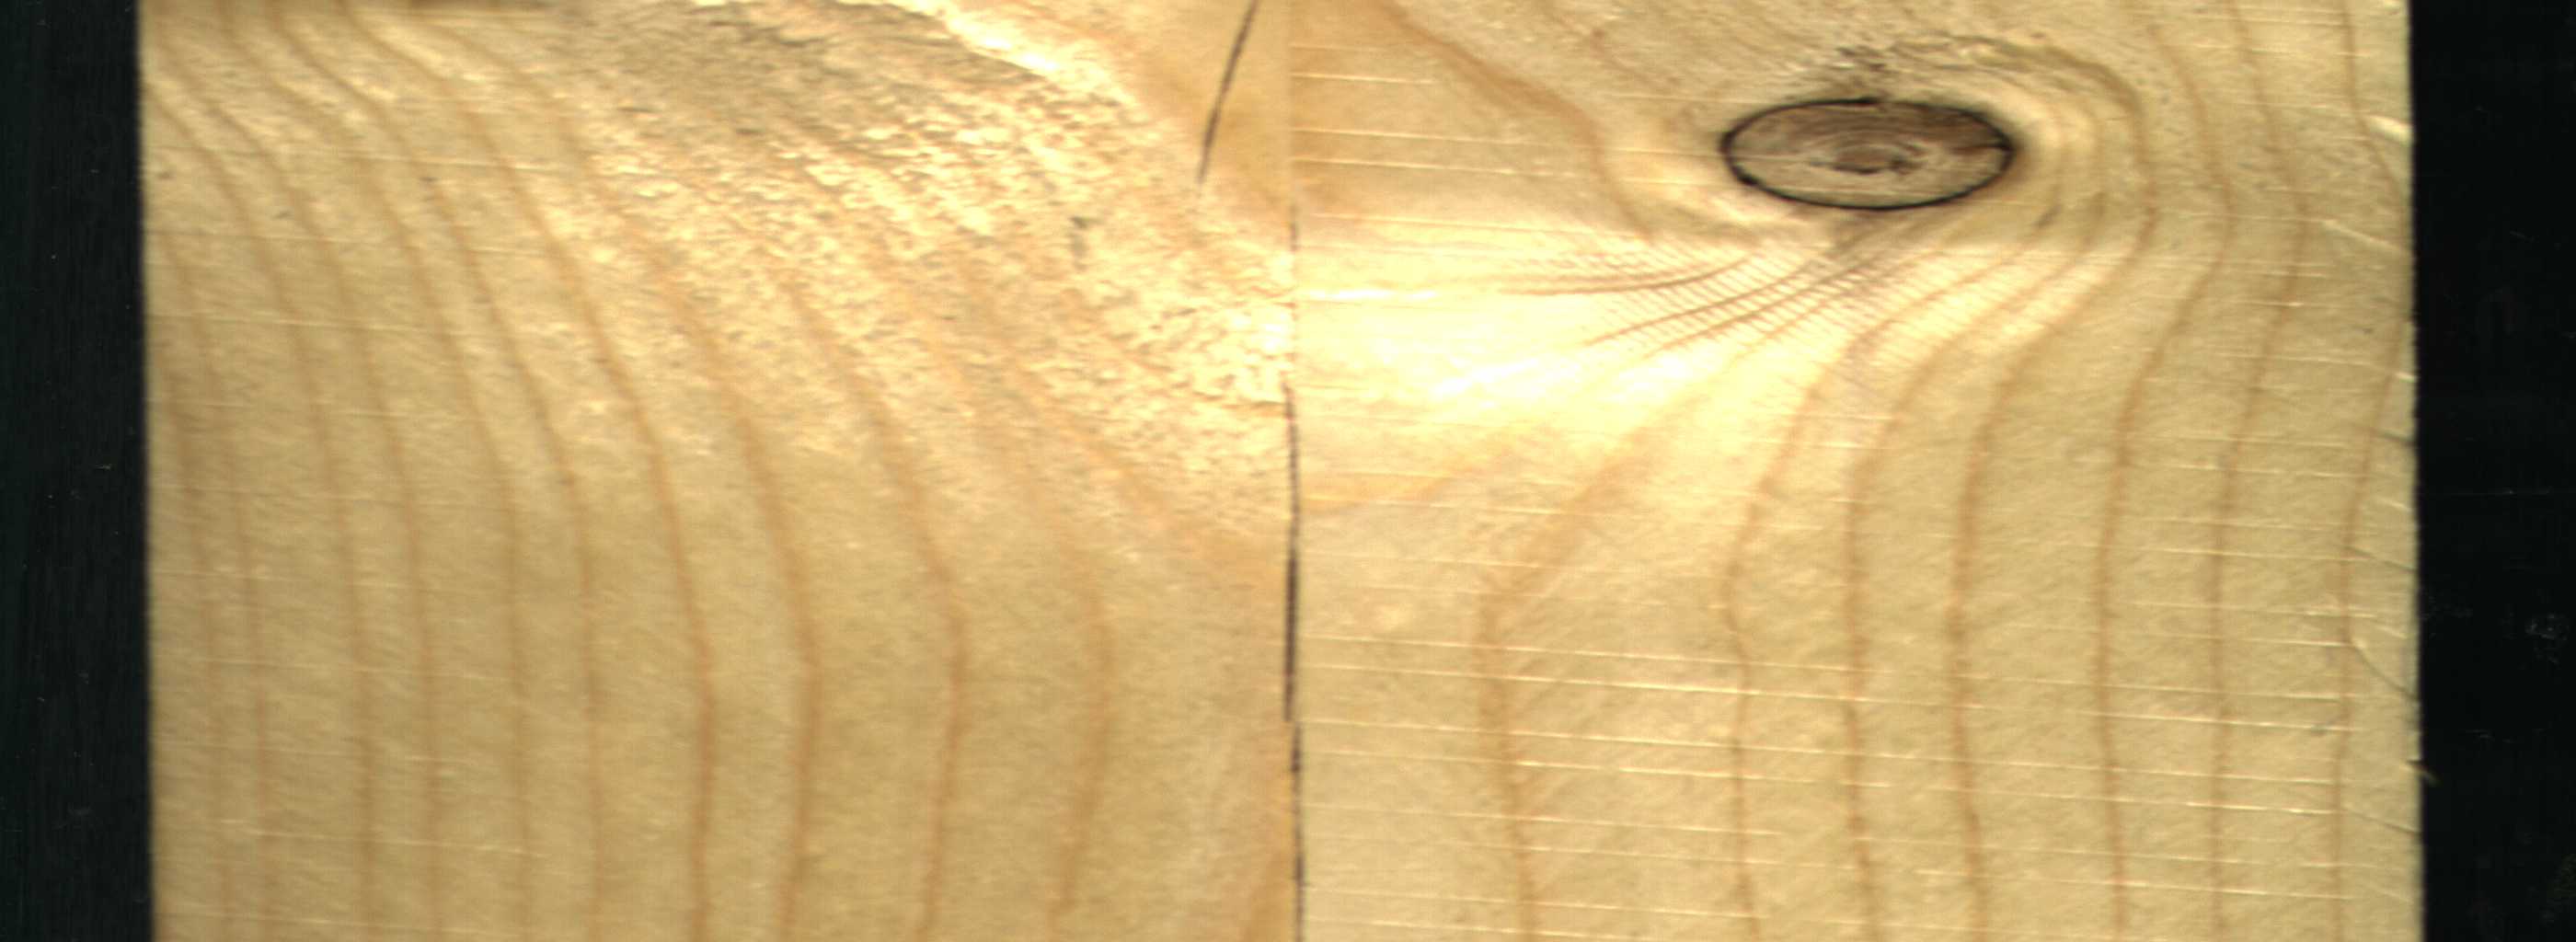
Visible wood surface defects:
Crack
Crack
Crack
Dead_Knot